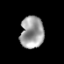
Tissue: prostate
Cell type: Epithelial cells
Senescence score: 0.3132
Nuclear area (px): 731
Mean DAPI intensity: 158.907